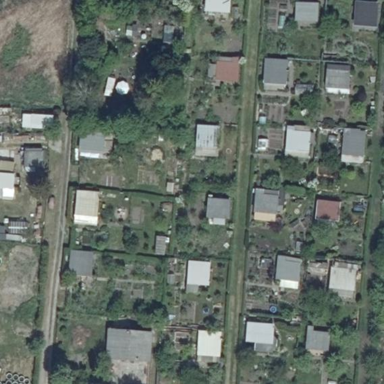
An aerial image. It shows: Allotments area.